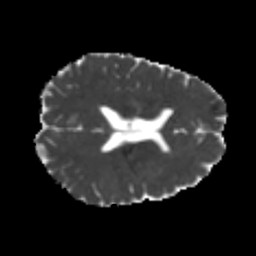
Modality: MD
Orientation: axial
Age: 24
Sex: male
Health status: healthy
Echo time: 0.074 s